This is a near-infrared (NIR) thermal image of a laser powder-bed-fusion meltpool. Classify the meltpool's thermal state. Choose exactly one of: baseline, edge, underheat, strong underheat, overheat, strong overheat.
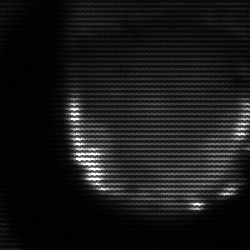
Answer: edge